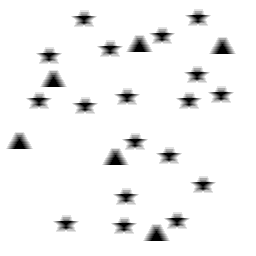
Squares: 0
Triangles: 6
Stars: 18
Total shapes: 24